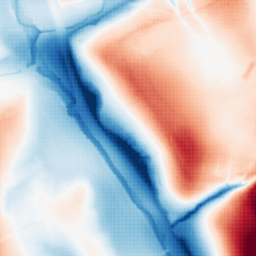
Category: classical
Decomposition family: gaussian_anisotropic
Decomposition parameters: sigma_x: 50
sigma_y: 5
Upsampling method: sinc_blackman
Upsampling parameters: scale: 8
kernel_size: 16
Upsampling scale: 8